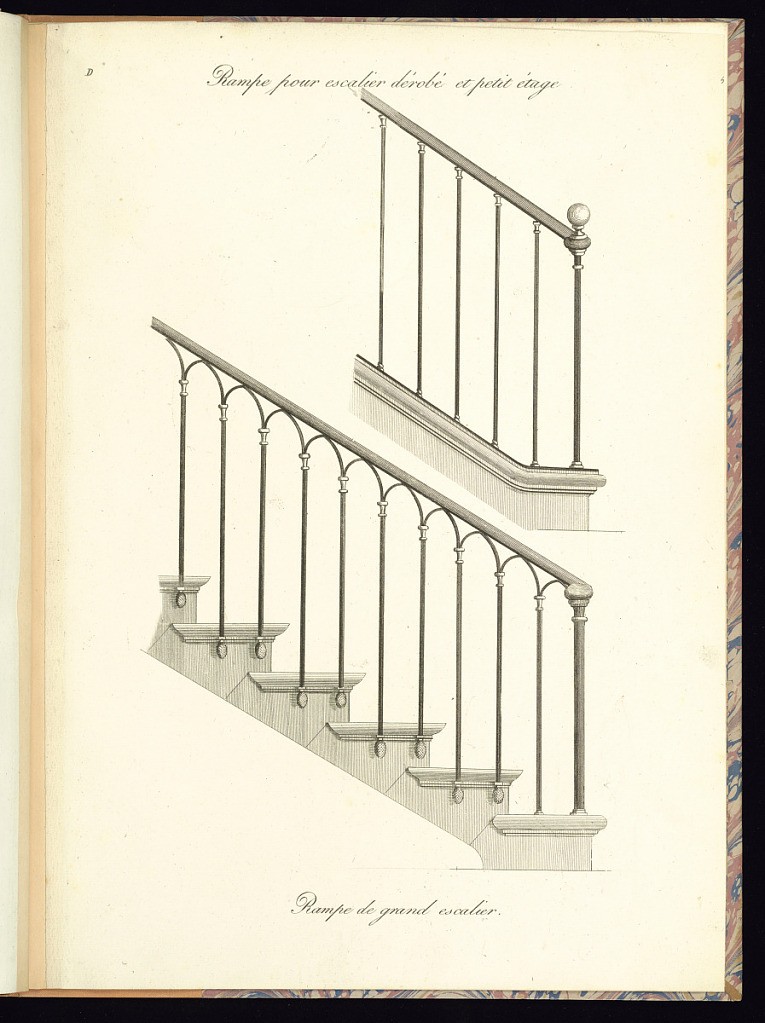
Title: Two Staircase Balustrade Designs
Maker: Alexandre Tessier, French, active 1800 – 1830
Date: early 19th century
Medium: Etching and engraving on paper
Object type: Print
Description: Two different designs for staircase balustrades. The upper design features a circular finial atop the newel. The lower designs feature acorn finials at the lower end of each baluster (spindle). The designs are titled and the plate is numbered.